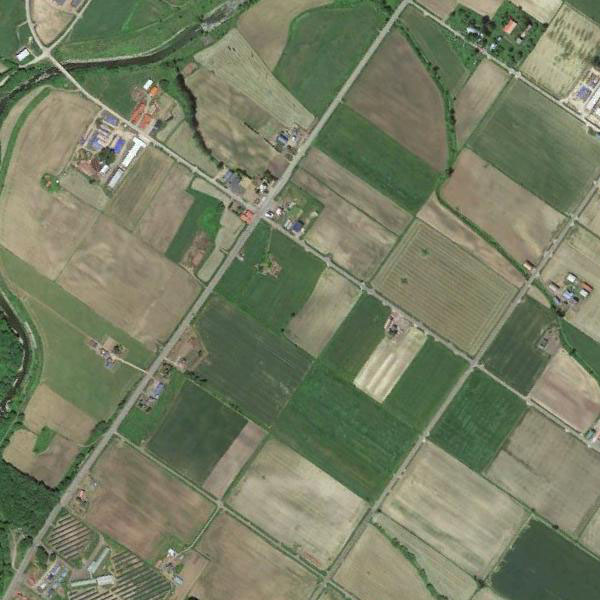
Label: Farmland